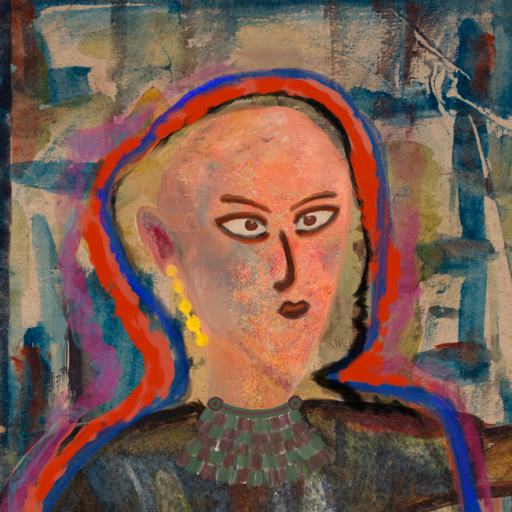
Background: Orphan, Head And Neck Side: Irani, Face Side: Roy_Bahadur, Bust: Mosgoul, Hair Side: Experience, Head Accessory: Blank, Second Necklace: After_Raid, Necklace: Blank, Baby: Blank